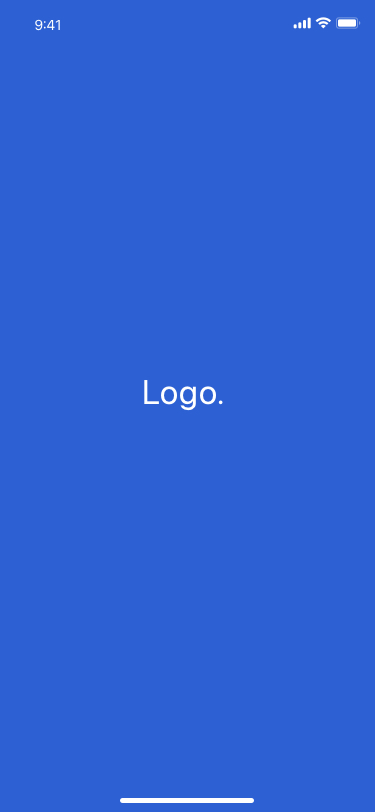
Text in this UI design:
Logo.